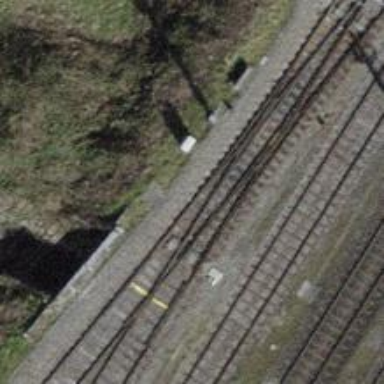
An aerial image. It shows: Railway switch.